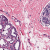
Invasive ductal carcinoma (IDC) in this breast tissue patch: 0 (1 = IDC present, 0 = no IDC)